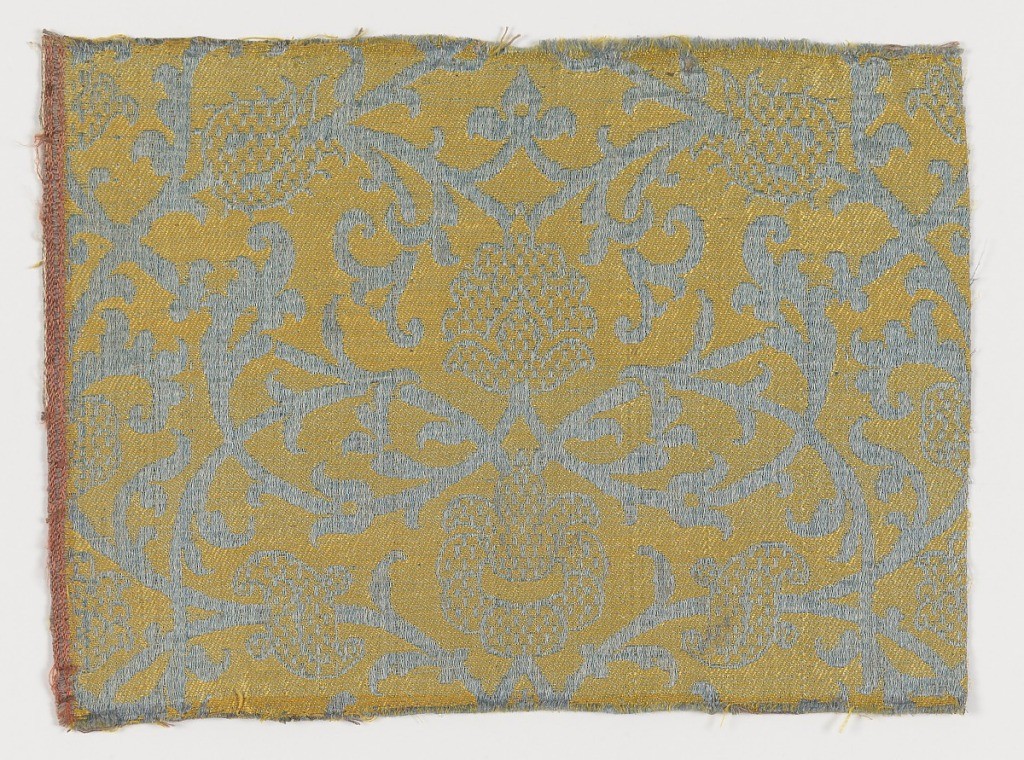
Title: Fragment
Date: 17th century
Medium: silk, linen Technique: two interconnected structures (brocatelle)
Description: Blue and yellow brocatelle fragment with a scrolling pattern with details in diagonal hatch marks.